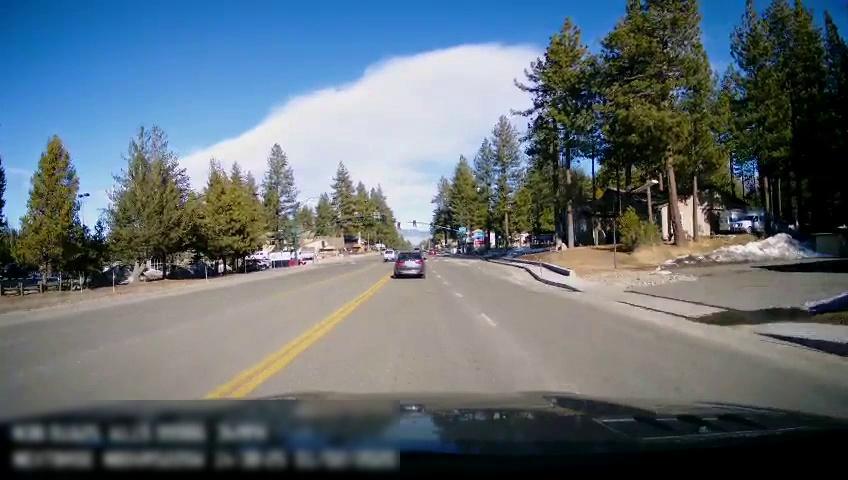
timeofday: Day
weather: Sunny
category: Drivable Space
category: Vehicles | SUV
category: Vehicles | SUV
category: Vehicles | SUV
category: Lanes | Opposite Lane
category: Lanes | Opposite Lane
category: Lanes | Current Lane